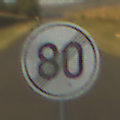
Verkehrszeichen: EndeGeschwindigkeit80
Umgebung: Outdoor, RoadRail
Tageszeit: SunriseSunset
Wetter: Clear
Licht: Natural
Jahreszeit: NotSpecified
Kontrast: HighContrast